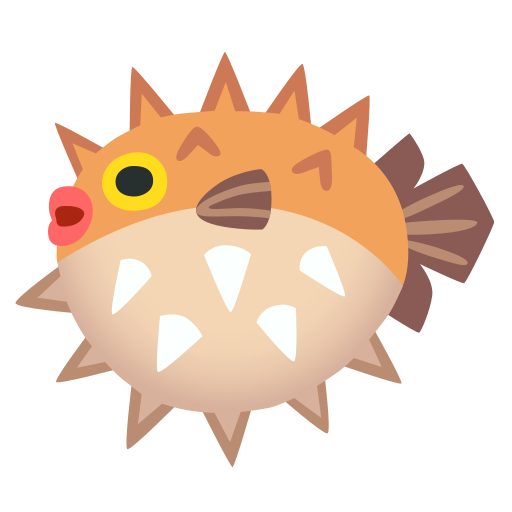
Emoji: 🐡